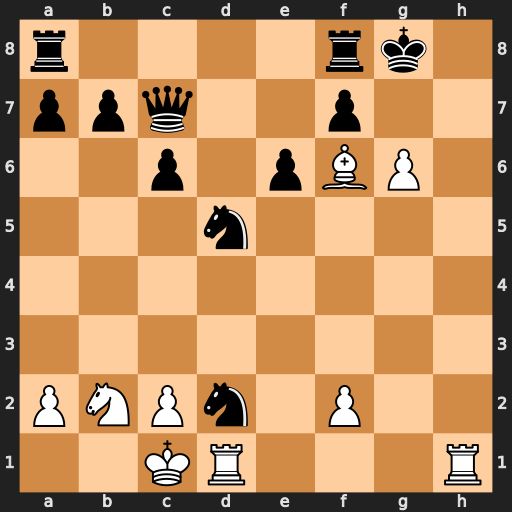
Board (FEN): r4rk1/ppq2p2/2p1pBP1/3n4/8/8/PNPn1P2/2KR3R
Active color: w
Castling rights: -
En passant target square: -
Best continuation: Rh8#